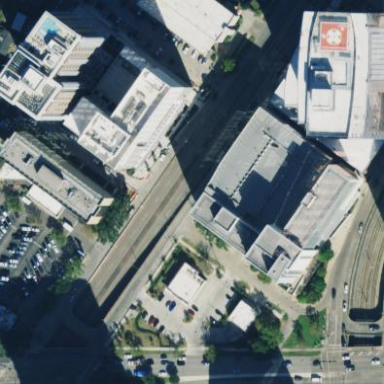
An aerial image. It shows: College building with surface parking.